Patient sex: M
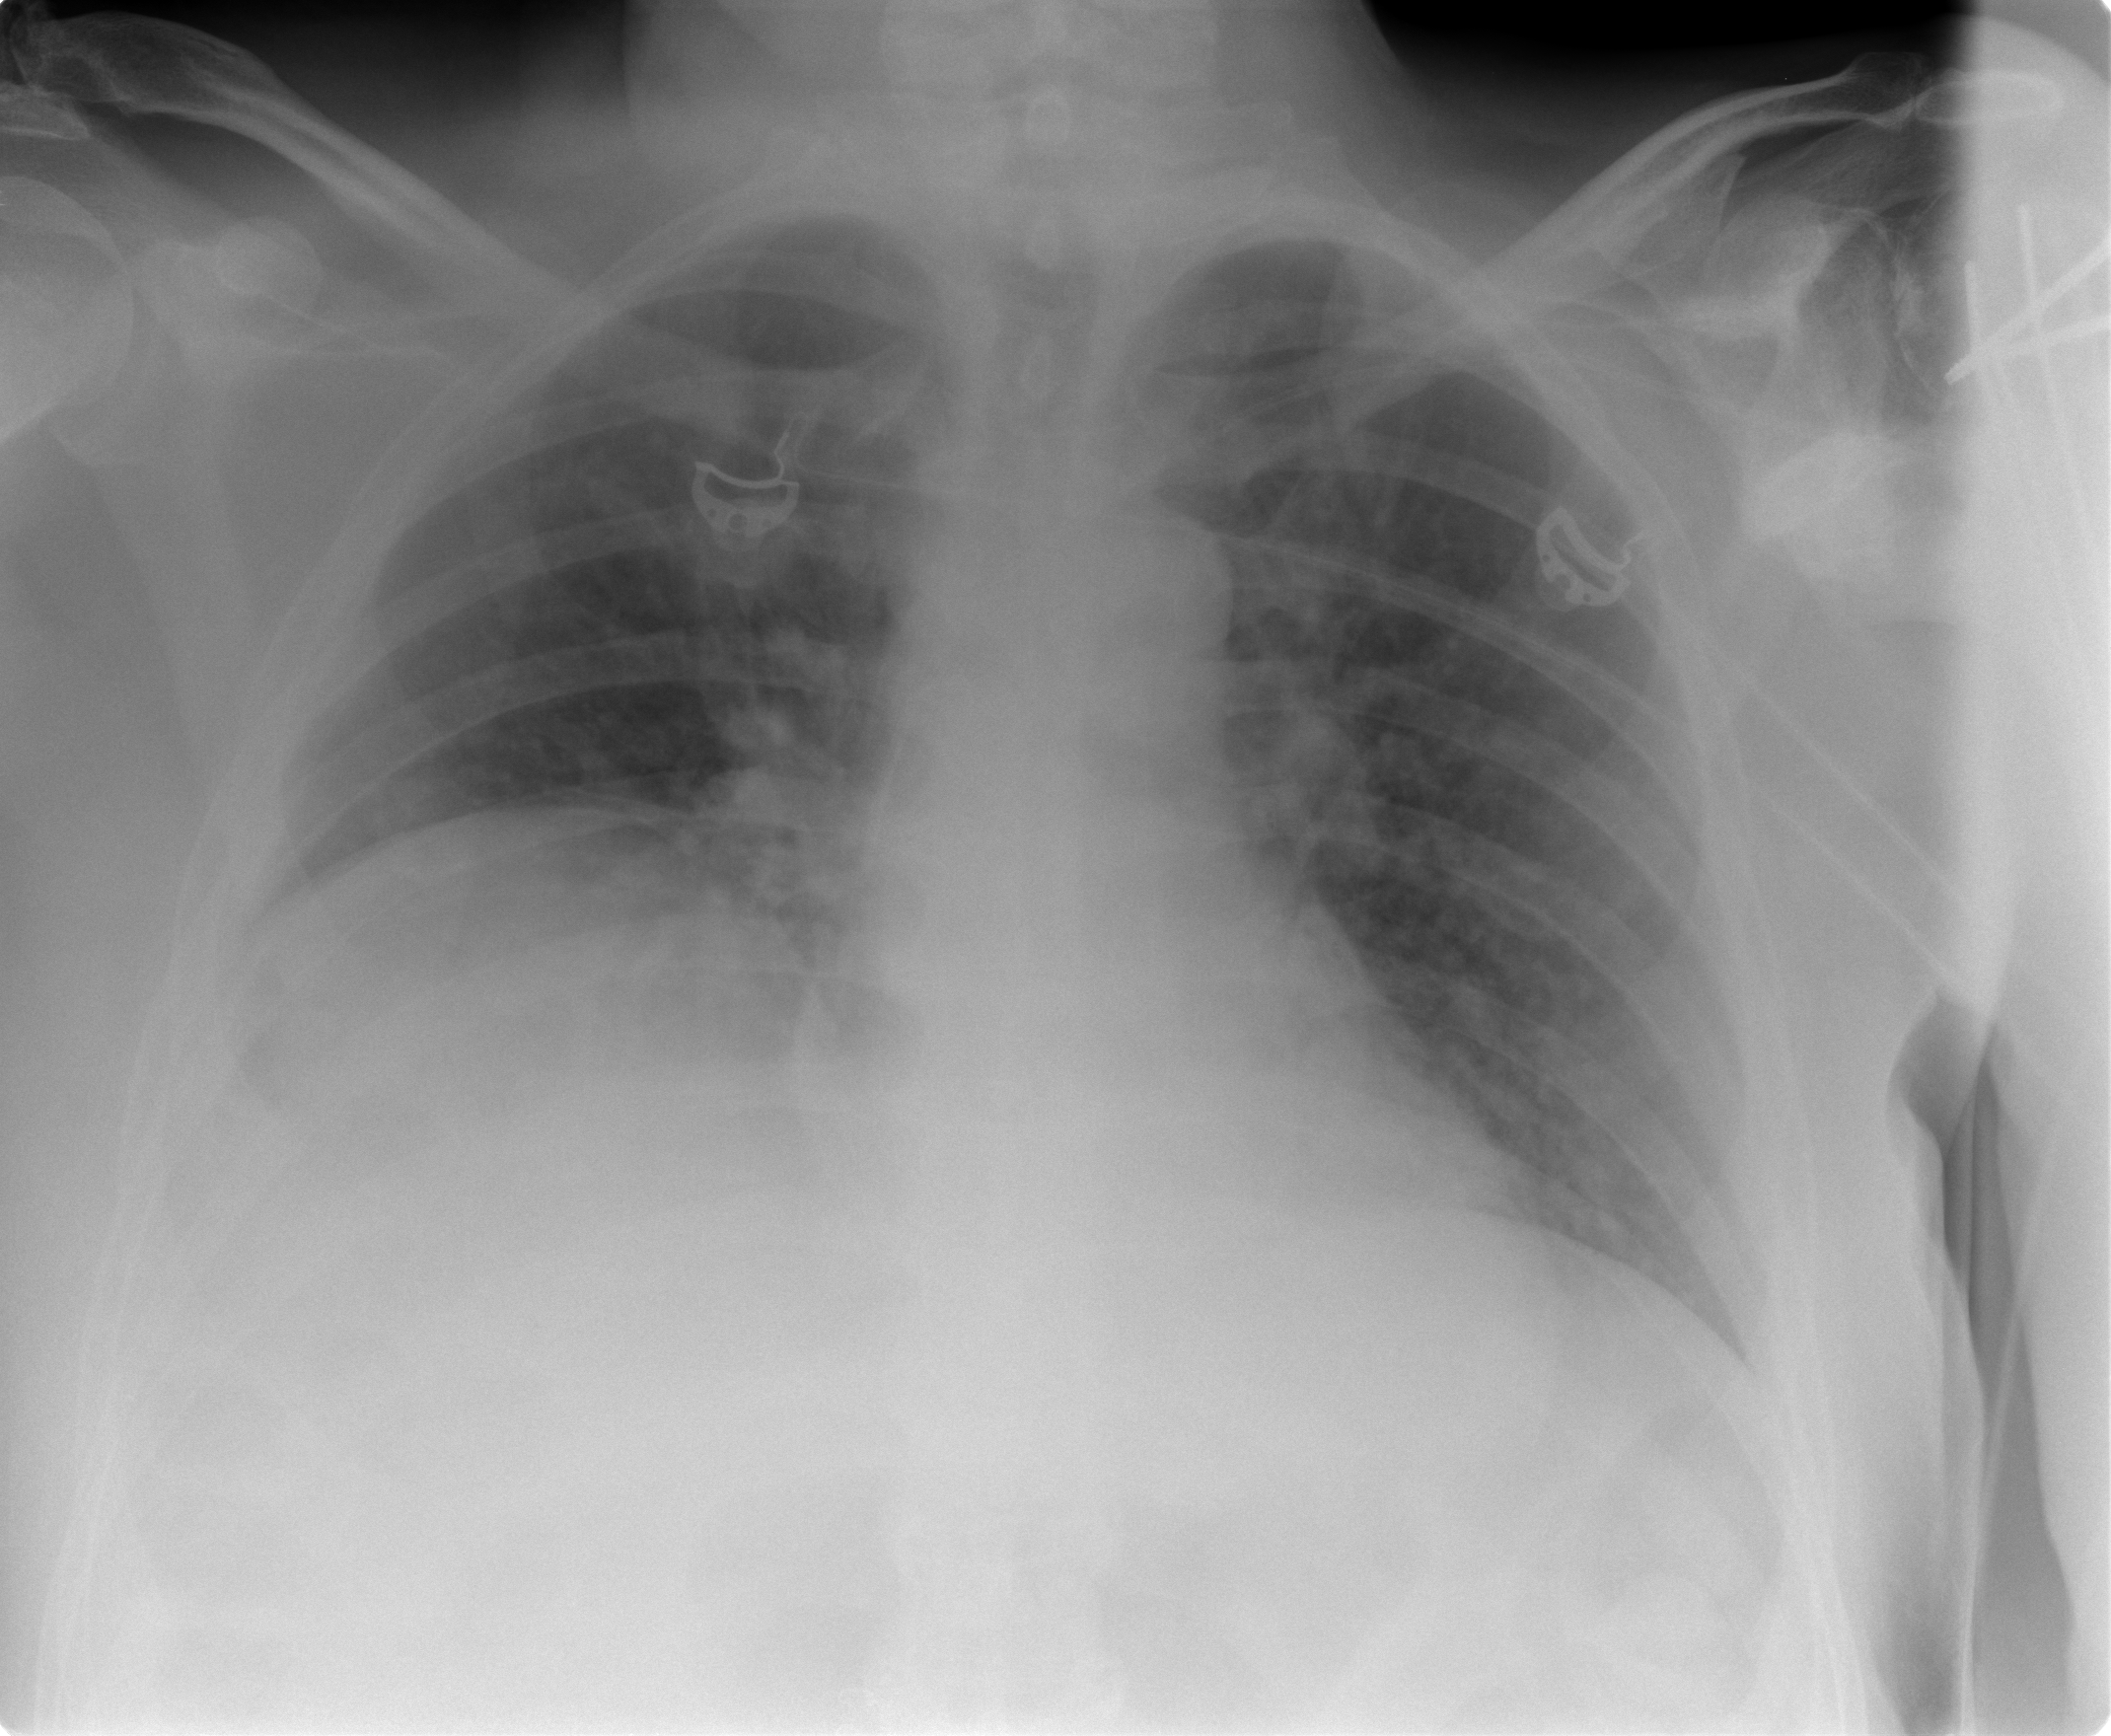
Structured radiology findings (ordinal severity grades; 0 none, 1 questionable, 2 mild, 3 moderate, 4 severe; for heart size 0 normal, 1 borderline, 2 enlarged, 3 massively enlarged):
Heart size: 0
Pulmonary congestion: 2
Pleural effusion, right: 0
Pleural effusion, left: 0
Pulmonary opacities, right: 0
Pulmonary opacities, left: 0
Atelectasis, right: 2
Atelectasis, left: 0